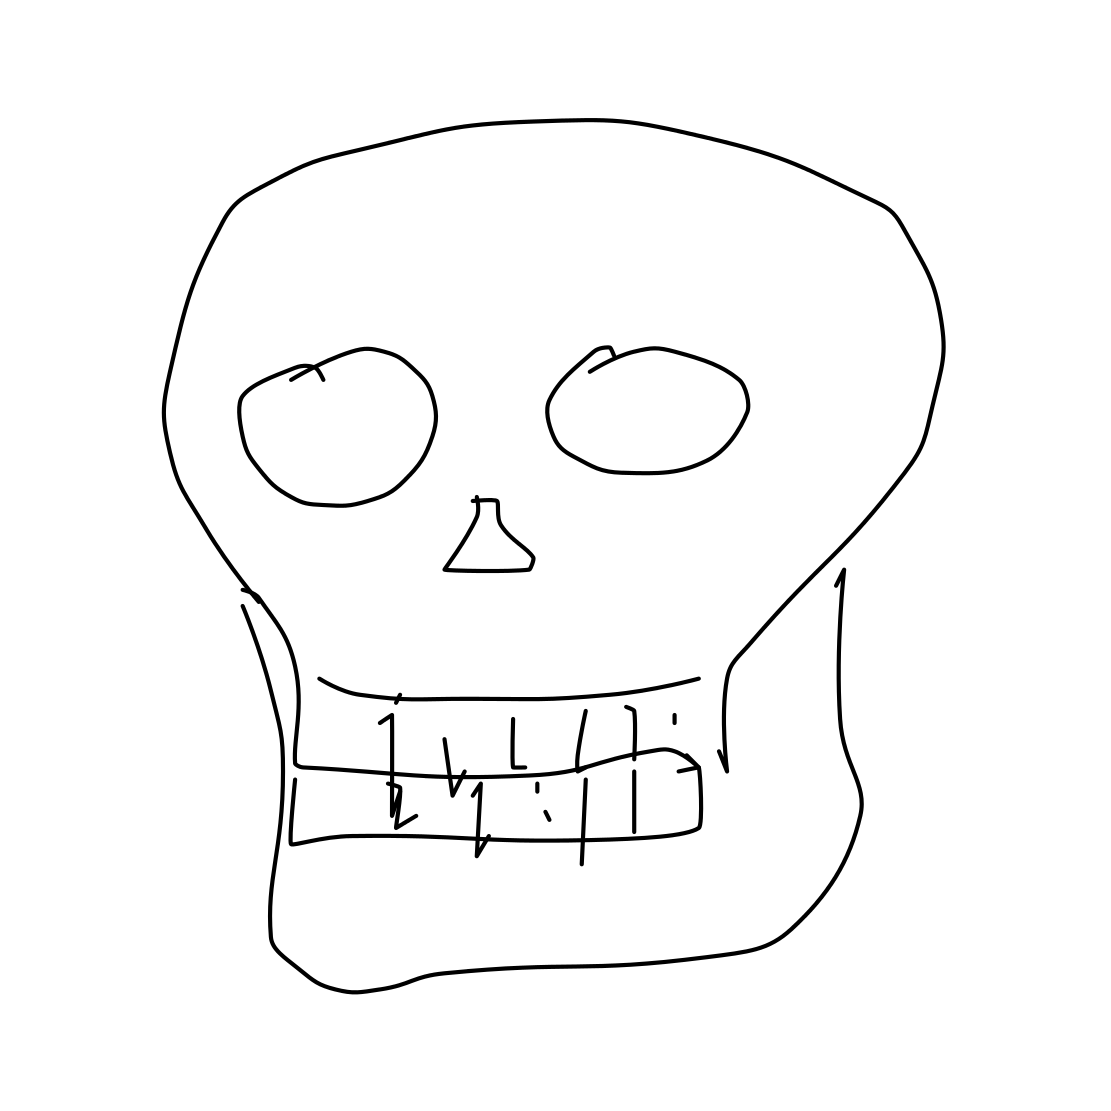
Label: skull